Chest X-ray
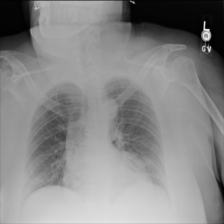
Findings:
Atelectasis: negative
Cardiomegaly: negative
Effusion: negative
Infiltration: negative
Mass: negative
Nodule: negative
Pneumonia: negative
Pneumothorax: negative
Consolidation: negative
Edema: negative
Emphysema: negative
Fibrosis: negative
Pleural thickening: negative
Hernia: negative